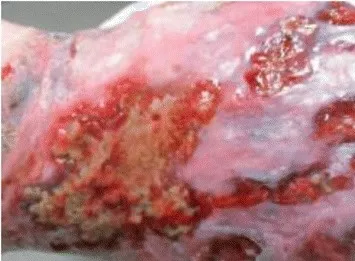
Tissue damage from bandage slippage posterior lower calf.
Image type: medical_photograph (skin_photograph)